Question: I am tying to create a property for a usercontrol to set values based a structure that I have defined. Here is the code that I am using to create the structure and the property
'''
Private fooList As List(Of Structure_Foo)
Public Structure Structure_Foo
Dim a As Integer
Dim b As Integer
End Structure
Public Property Foo As List(Of Structure_Foo)
Get
Return fooList
End Get
Set(ByVal value As List(Of Structure_Foo))
fooList = value
End Set
End Property
'''

I need to be able to set the values for the structure as list collection from the designer property window as shown in the image above.
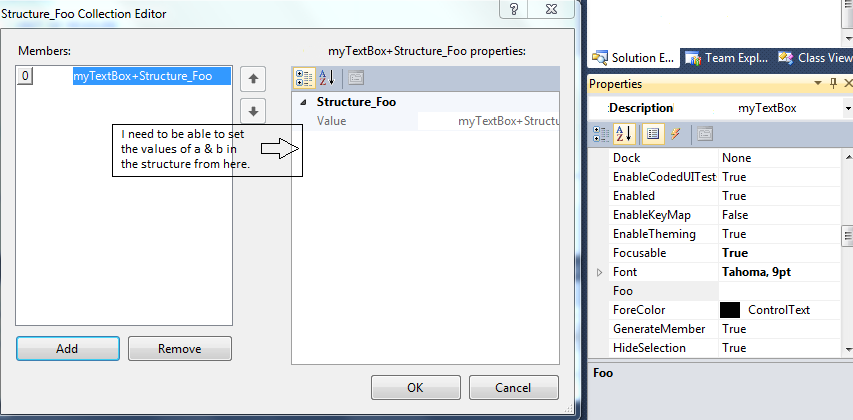
Answer: Change your structure to
'''
Public Structure Structure_Foo
Public Property a As Integer
Public Property b As Integer
End Structure
'''
The Visual Studio editor only lists properties, not fields. That goes for all the attribute dialogs. If you want to edit fields you probably need to create a custom designer for the control.
<URL>